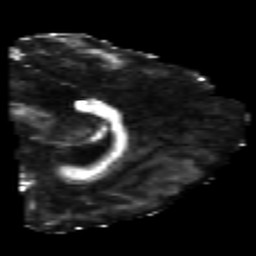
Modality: FA
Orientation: sagittal
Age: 27
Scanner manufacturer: philips
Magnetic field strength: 3 T
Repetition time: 8.6 s
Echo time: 0.127 s